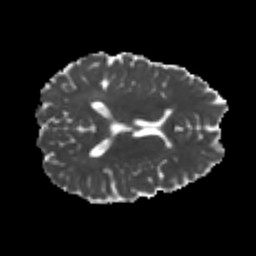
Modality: MD
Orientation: axial
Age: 22
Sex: male
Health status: healthy
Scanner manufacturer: philips
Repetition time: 7.383 s
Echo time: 0.08599 s